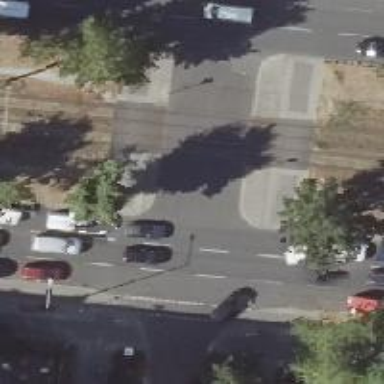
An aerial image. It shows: Tram crossing on the railway.